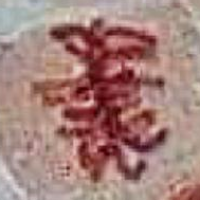
Label: metaphase